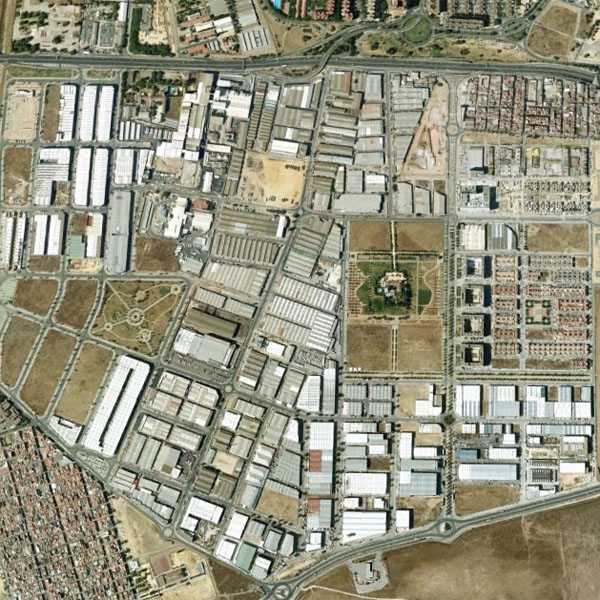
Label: Industrial